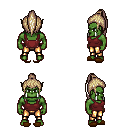
a pixel art fantasy rpg character, male body template, orc, green skin, maroon pirate shirt, gold greaves, white blonde long topknot hairstyle, brown slippers, four views (front, back, left, right), 2x2 character sprite sheet, small pixel art, hard edges, no anti-aliasing